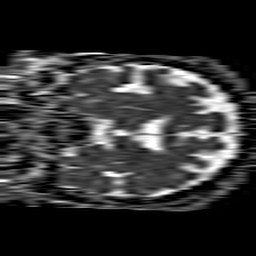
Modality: ADC
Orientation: coronal
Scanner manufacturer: philips
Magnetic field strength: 1.5 T
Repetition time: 4.6 s
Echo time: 0.08631 s